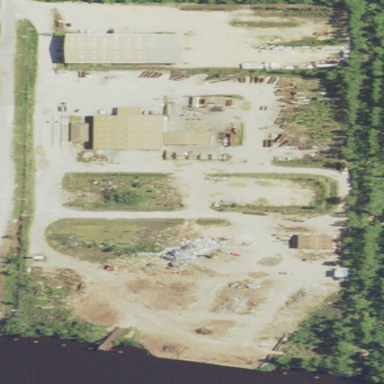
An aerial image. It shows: Scrap yard located in industrial area.